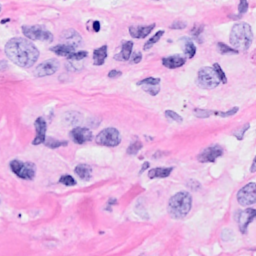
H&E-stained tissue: Breast